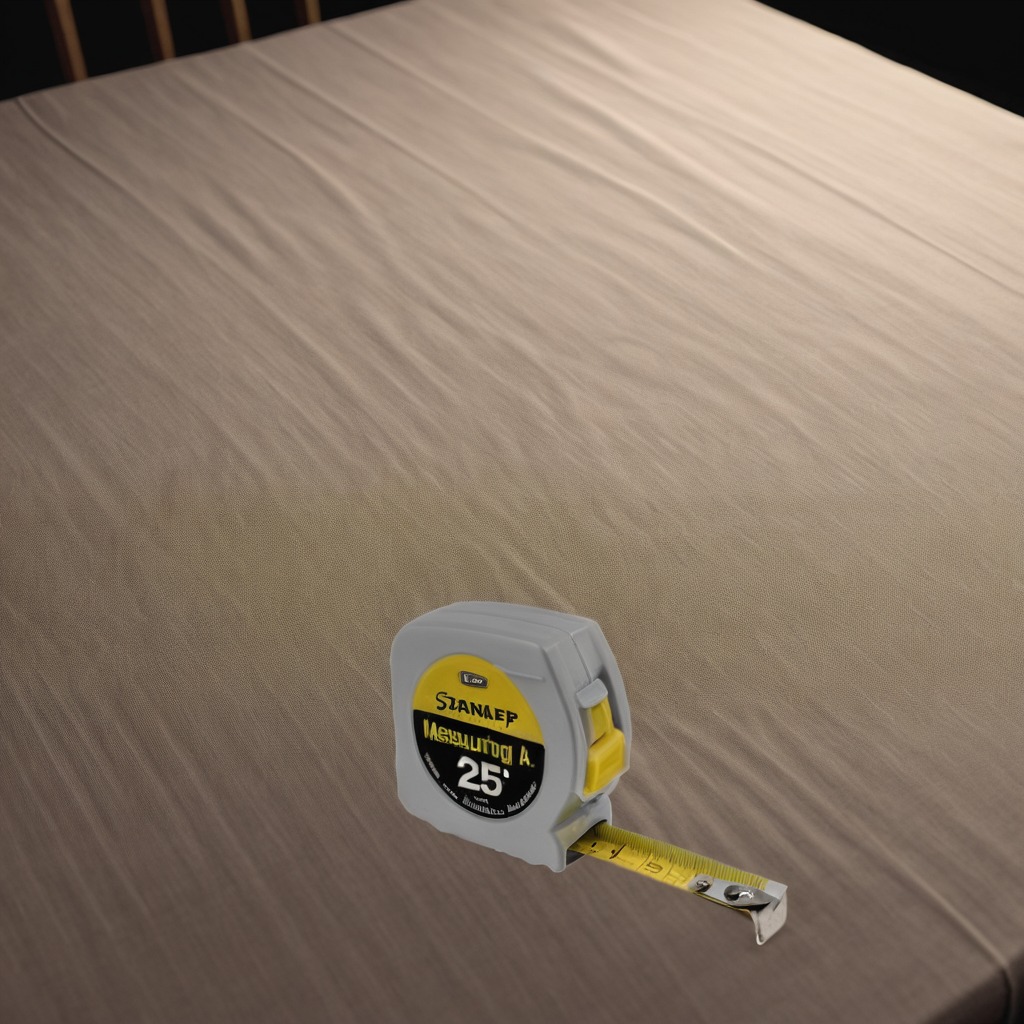
A measuring tape is lying on the wooden table.